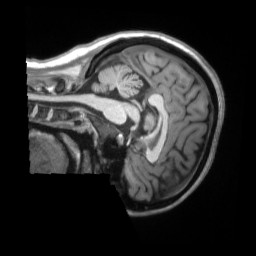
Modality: T1w
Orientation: sagittal
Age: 30
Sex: female
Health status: ill
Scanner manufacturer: siemens
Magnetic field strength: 3 T
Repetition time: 2.2 s
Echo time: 0.00157 s